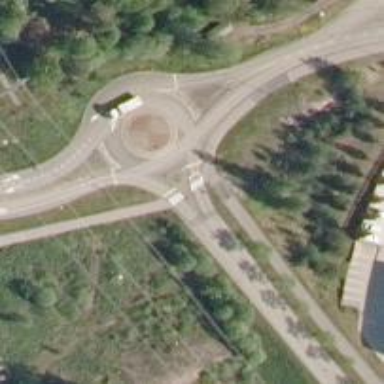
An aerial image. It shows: Road with "give way" sign.